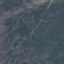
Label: HerbaceousVegetation